【题型】选择题　【知识点】立体几何　【难度】medium
如图，正四棱柱 \(ABCD-A_1B_1C_1D_1\) 的底面 \(ABCD\) 边长为1，\(E\) 为 \(AD\) 上任意一点，\(F\) 为 \(CC_1\) 中点，若棱 \(C_1D_1\) 上至少存在一点 \(P\) 使得 \(PE \perp PF\)，则棱长 \(AA_1\) 的最大值为（\quad\quad）

\vspace{0.5em}
\noindent
A. \(\dfrac{\sqrt{2}}{2}\) \quad\quad
B. \(1\) \quad\quad
C. \(\sqrt{2}\) \quad\quad
D. \(2\)
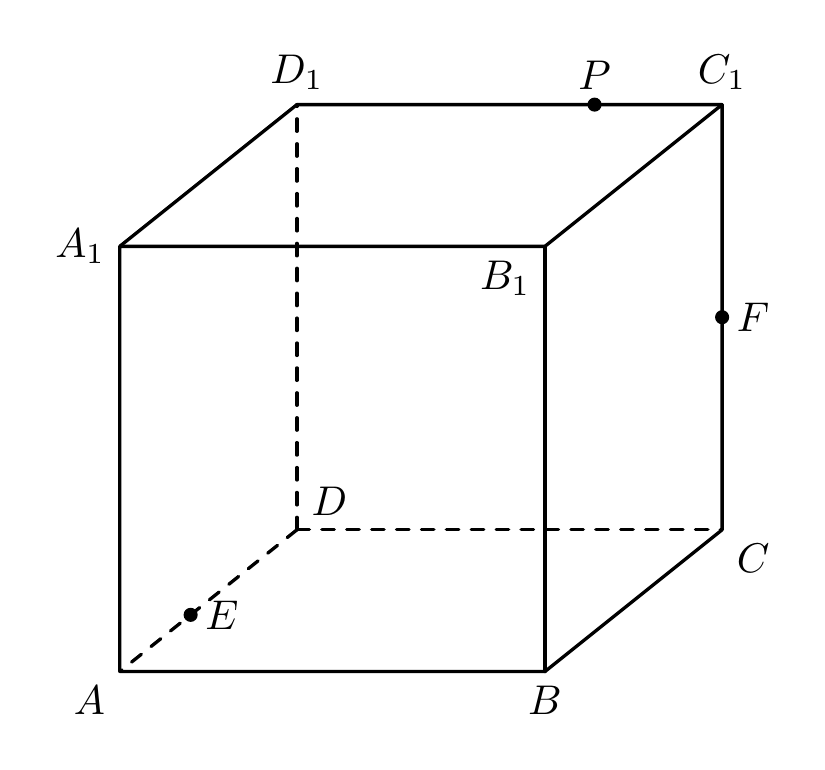
【解答】
\noindent
【答案】A

\vspace{0.5em}
\noindent
【知识点】根据函数零点的个数求参数范围、空间向量垂直的坐标表示.

\vspace{0.5em}
\noindent
【分析】建立空间直角坐标系，设出点 \(P\)、\(E\)、\(F\) 的坐标，结合已知条件得到方程 \(n^2 - n + 2h^2 = 0\)，根据方程解的情况求出 \(h\) 的取值范围即可求解.

\vspace{0.5em}
\noindent
【详解】根据已知条件，以 \(D\) 为坐标原点，\(DA\)、\(DC\)、\(DD_1\) 分别为 \(x\)、\(y\)、\(z\) 轴的空间直角坐标系，

\vspace{0.5em}
\noindent
设正四棱柱的高为 \(2h\)，令 \(E(m,0,0)\)，\(F(0,1,h)\)，\(P(0,n,2h)\)，

\vspace{0.5em}
\noindent
所以 \(\overrightarrow{PE} = (m, -n, -2h)\)，\(\overrightarrow{PF} = (0, 1-n, -h)\)，

\vspace{0.5em}
\noindent
因为 \(PE \perp PF\)，所以 \(\overrightarrow{PE} \cdot \overrightarrow{PF} = 0\)，即 \(-n(1-n) + (-2h) \cdot (-h) = 0\)，

\vspace{0.5em}
\noindent
整理得：\(n^2 - n + 2h^2 = 0\)，因为棱 \(C_1D_1\) 上至少存在一点 \(P\) 使得 \(PE \perp PF\)，

\vspace{0.5em}
\noindent
所以关于 \(n\) 得的方程 \(n^2 - n + 2h^2 = 0\)，\(n\) 至少有一个解，

\vspace{0.5em}
\noindent
即 \(\Delta = (-1)^2 - 4 \times 1 \times 2h^2 \ge 0\)，整理得：\(1 - 8h^2 \ge 0\)，解得 \(-\frac{\sqrt{2}}{4} \le h \le \frac{\sqrt{2}}{4}\)，

\vspace{0.5em}
\noindent
又因为 \(h > 0\)，所以 \(0 < h \le \frac{\sqrt{2}}{4}\)，所以棱长 \(AA_1\) 的最大值为 \(2h = 2 \times \frac{\sqrt{2}}{4} = \frac{\sqrt{2}}{2}\). 故选：A

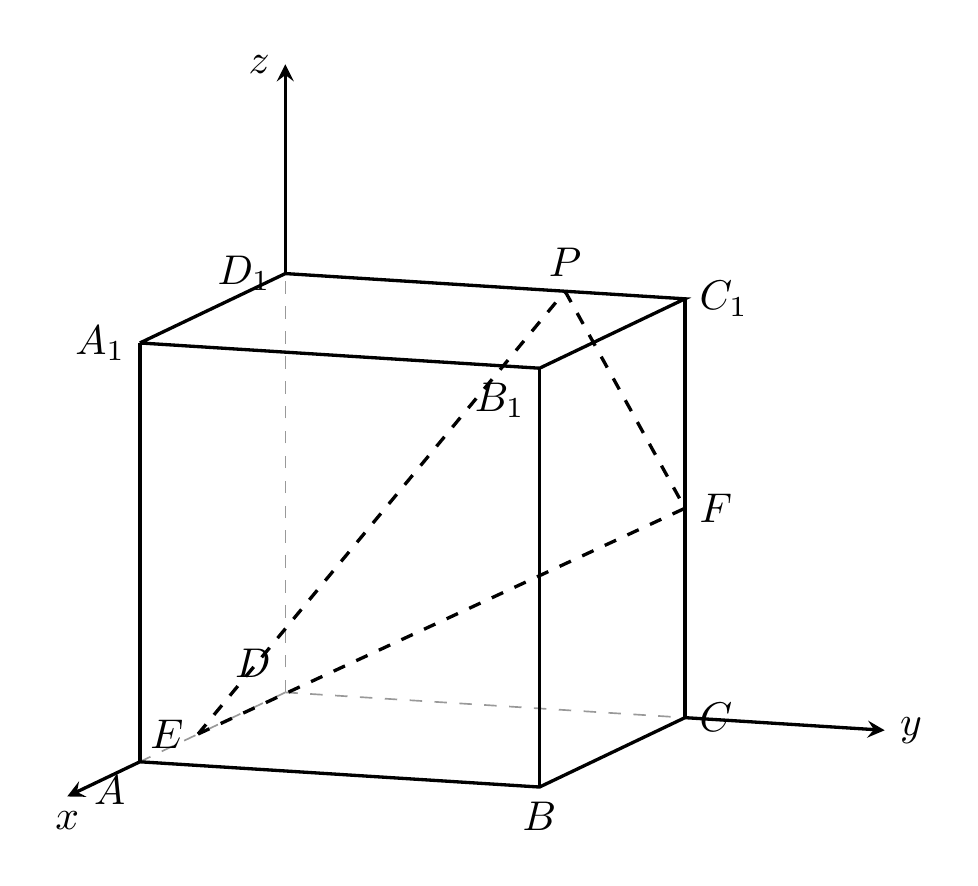